Field crop: maize
Growth stage: 1
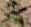
Species: atriplex